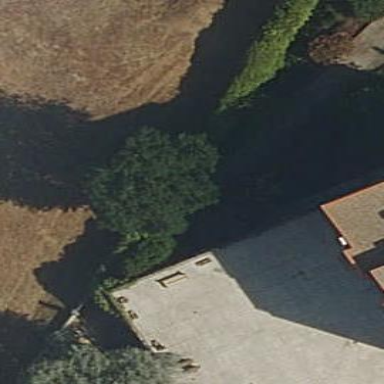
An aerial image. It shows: Garden with kerb barrier.